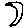
Label: moon